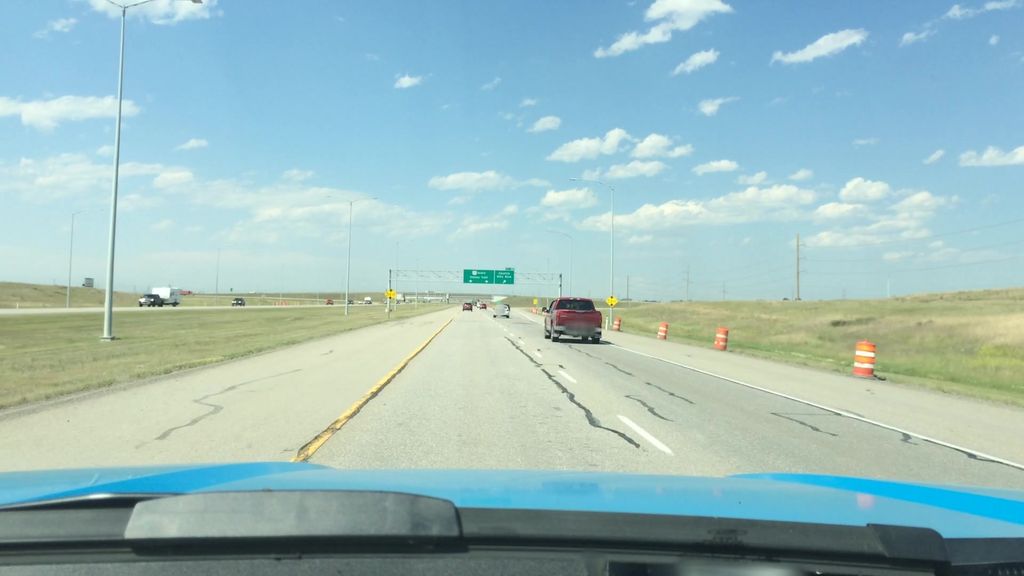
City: calgary